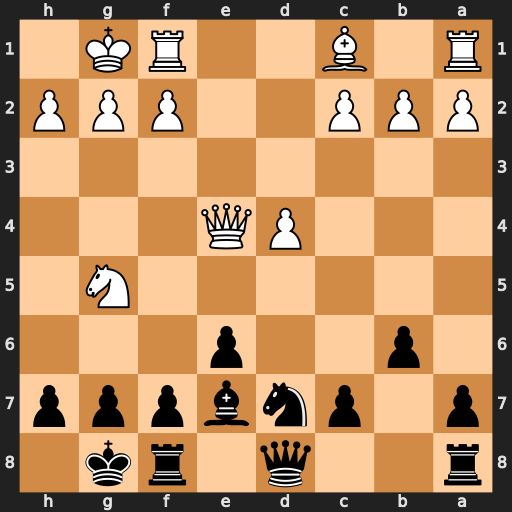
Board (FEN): r2q1rk1/p1pnbppp/1p2p3/6N1/3PQ3/8/PPP2PPP/R1B2RK1
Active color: b
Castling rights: -
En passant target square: -
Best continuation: Bxg5 Qxa8 Qxa8